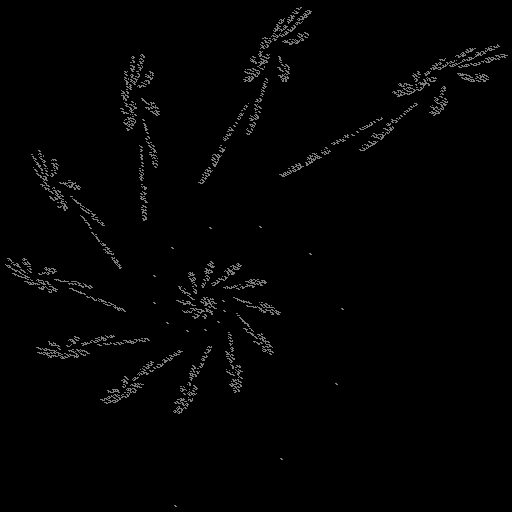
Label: swirl